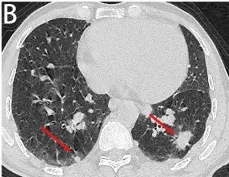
Chest computed tomography (CT) and prostate magnetic resonance imaging (MRI) scan of the patient throughout the course of diagnosis and treatment.
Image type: radiology (ct)